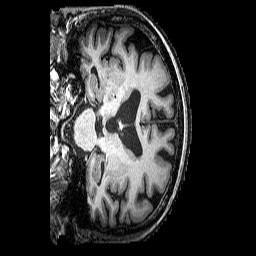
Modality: T1w
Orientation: coronal
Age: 74
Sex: female
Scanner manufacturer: siemens
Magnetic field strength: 3 T
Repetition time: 2.25 s
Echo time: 0.00452 s